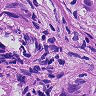
Metastatic tissue present: yes